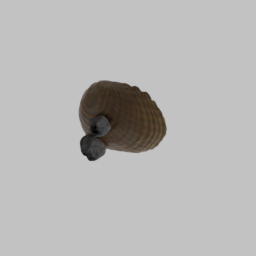
Label: animals